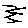
Label: zigzag